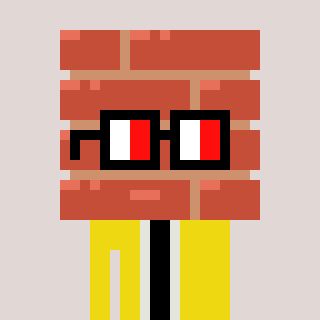
a pixel art character with square glasses with black frames and red eyes, a wall-shaped head and a yellow-colored body on a warm background